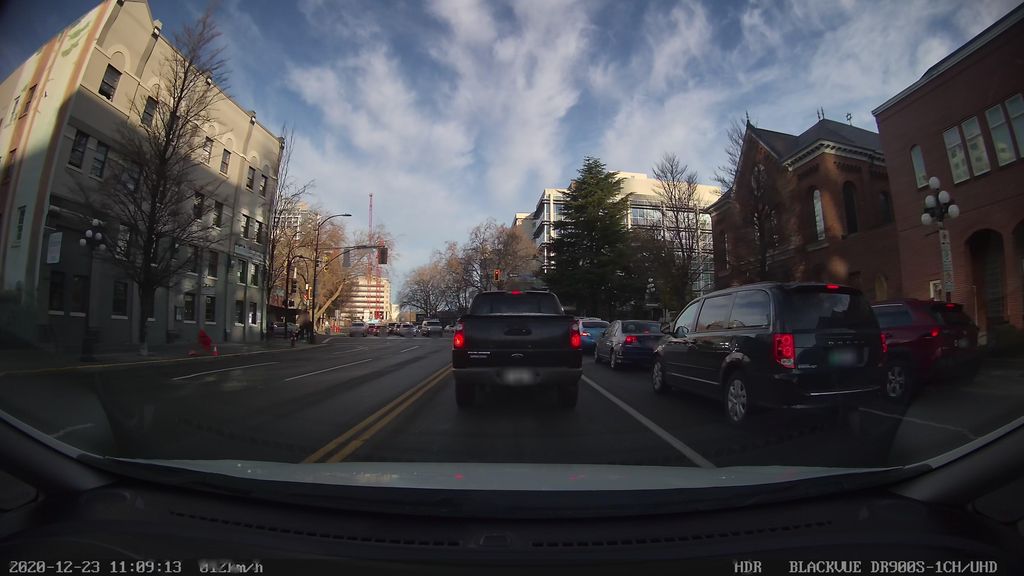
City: victoria